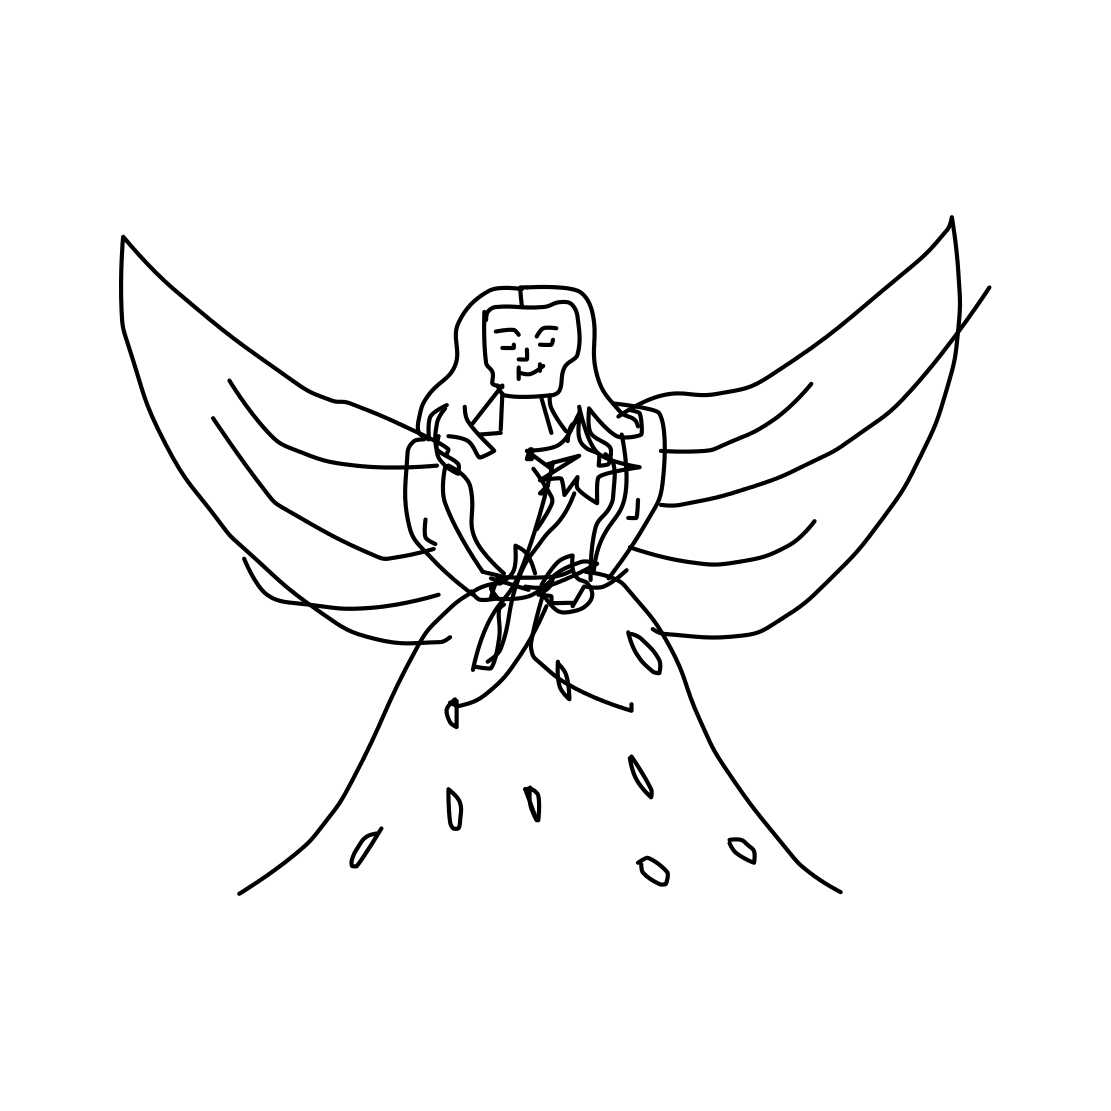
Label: angel